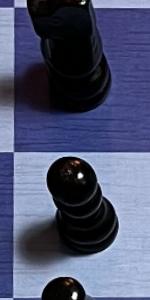
Label: Pawn_Black